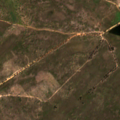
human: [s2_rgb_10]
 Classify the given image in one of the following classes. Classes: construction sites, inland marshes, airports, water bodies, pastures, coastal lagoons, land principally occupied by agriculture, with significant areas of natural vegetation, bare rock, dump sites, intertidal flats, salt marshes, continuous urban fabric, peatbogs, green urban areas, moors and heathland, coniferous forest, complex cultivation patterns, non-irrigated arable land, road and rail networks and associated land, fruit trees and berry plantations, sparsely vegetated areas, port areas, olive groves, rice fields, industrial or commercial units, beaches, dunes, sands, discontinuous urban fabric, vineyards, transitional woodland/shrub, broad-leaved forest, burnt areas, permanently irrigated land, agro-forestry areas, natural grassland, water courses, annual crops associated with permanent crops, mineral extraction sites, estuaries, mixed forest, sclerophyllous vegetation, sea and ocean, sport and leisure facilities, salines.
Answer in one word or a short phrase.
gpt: olive groves, agro-forestry areas, transitional woodland/shrub